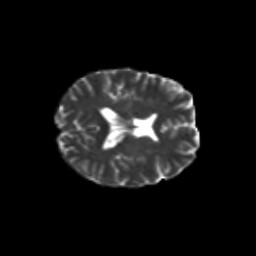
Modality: T2w
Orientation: axial
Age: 35
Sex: female
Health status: healthy
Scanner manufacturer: siemens
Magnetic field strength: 3 T
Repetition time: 10.8 s
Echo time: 0.082 s